【题型】选择题　【知识点】立体几何　【难度】easy
如图，已知 $P, Q, R$ 分别是正方体 $ABCD-A_1B_1C_1D_1$ 的棱 $AB, BC$ 和 $C_1D_1$ 的中点，由点 $P, Q, R$ 确定的平面 $\beta$ 截该正方体所得截面为（ ）

A. 三角形
B. 四边形
C. 五边形
D. 六边形
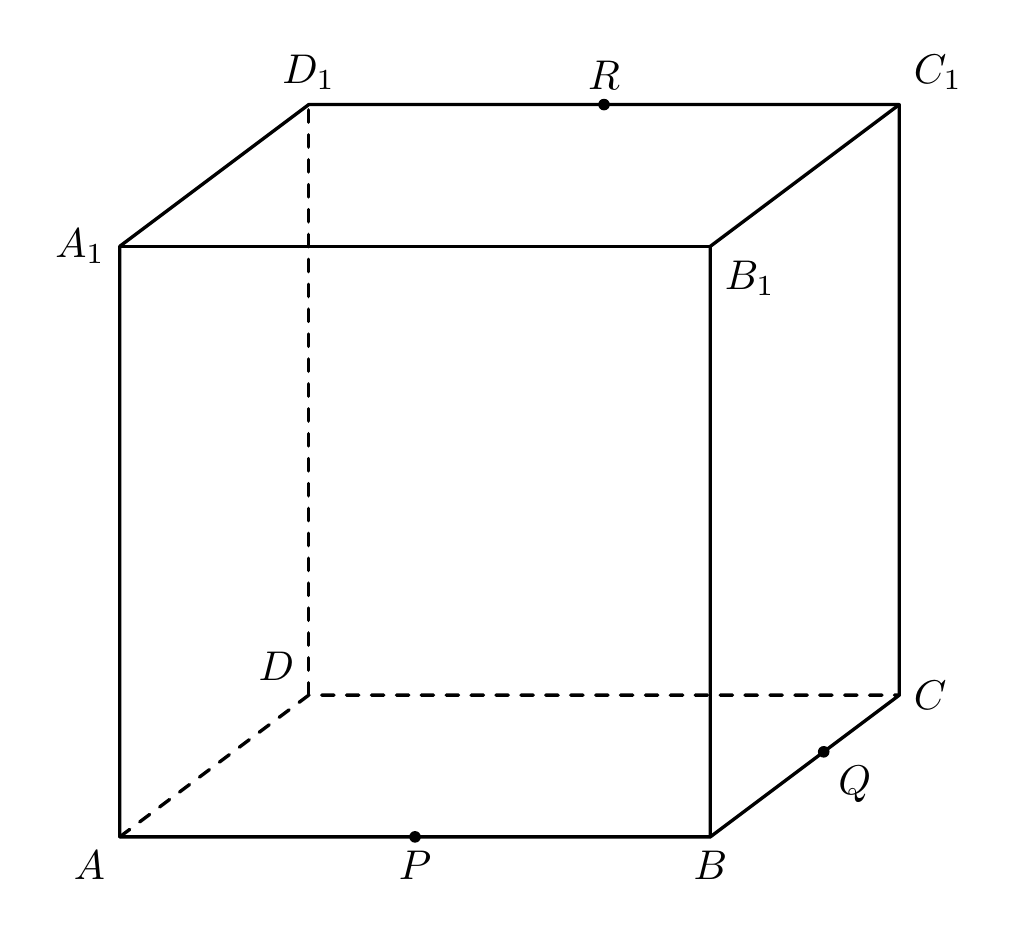
【解答】
\textbf{【答案】} D
\textbf{【详解】} 解：如图，取 $A_1D_1$ 的中点 $T$，$AA_1$ 的中点 $M$，$CC_1$ 的中点 $S$，连接 $PM, TM, RS, QS$，
由正方体的性质可知 $A_1C_1 // MS // AC$，
由中位线性质可知 $PQ // AC, RT // A_1C_1$，
所以，$PQ // MS // RT$，
所以，由点 $P, Q, R$ 确定的平面 $\beta$ 即为截面 $PQSRTM$，其为六边形。
故选：D。

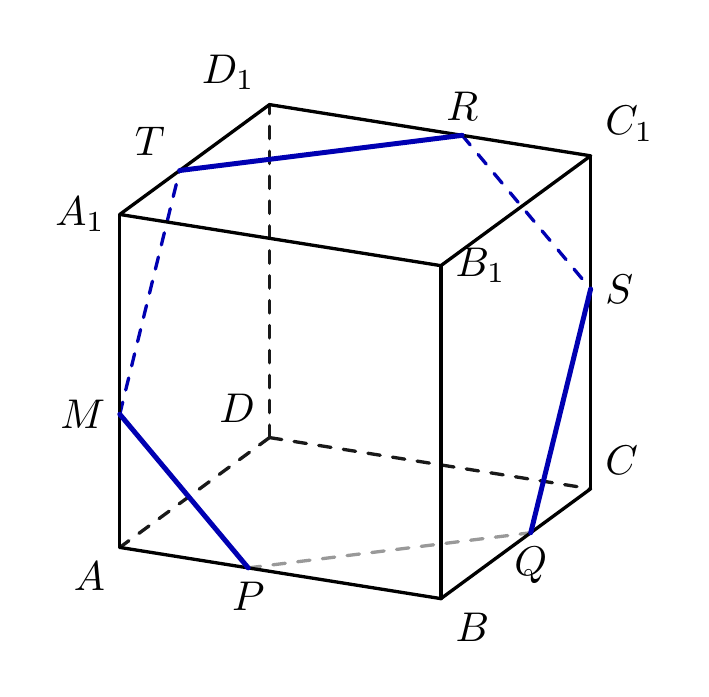